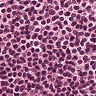
Metastatic tissue present: no